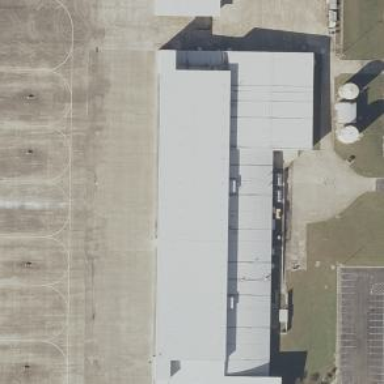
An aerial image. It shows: Hangar building located at airport.